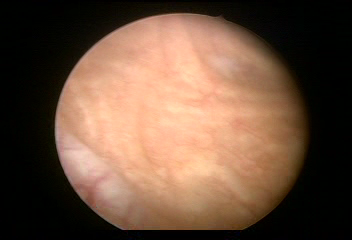
Modality: WLC
Class: Normal mucosa
Bladder cancer association: No